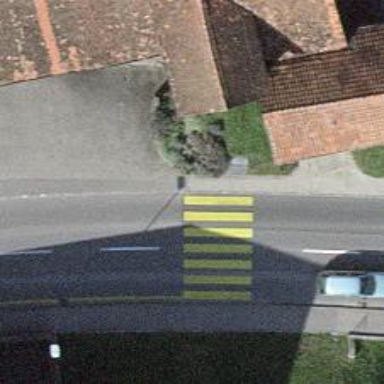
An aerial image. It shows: Zebra crossing on the road.